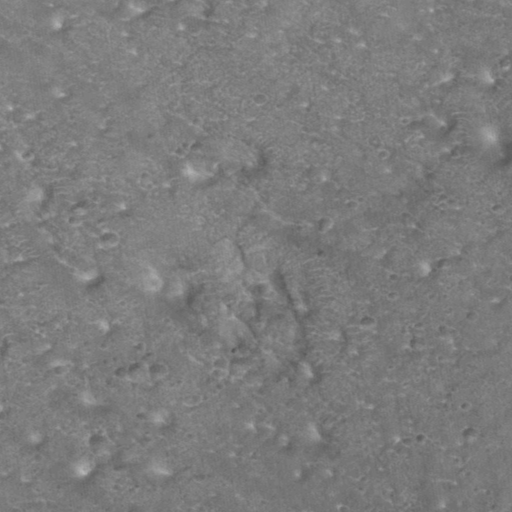
Classes present: Background